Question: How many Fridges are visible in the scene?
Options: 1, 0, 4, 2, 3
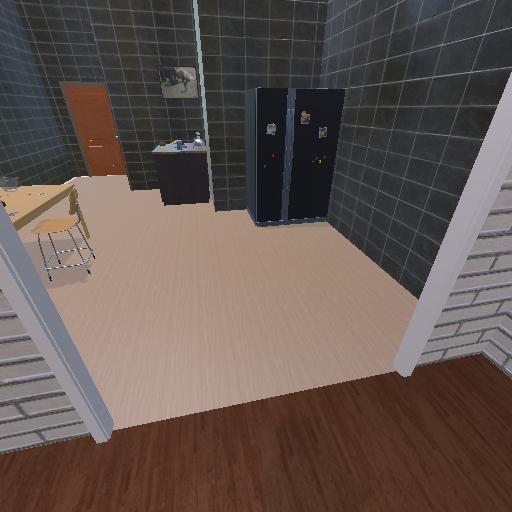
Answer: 1